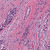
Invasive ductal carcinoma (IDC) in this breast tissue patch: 1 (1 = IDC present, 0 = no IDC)